The image is a wavelet scalogram (time versus scale/frequency) of a rolling-element bearing's vibration signal. What is the most likely bearing condition (normal, inner_race, outer_race, ball)?
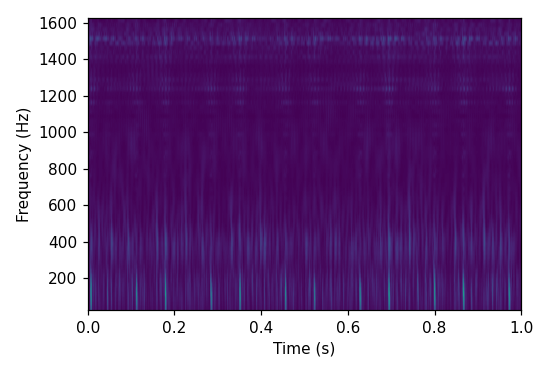
Answer: outer_race